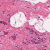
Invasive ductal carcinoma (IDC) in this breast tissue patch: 0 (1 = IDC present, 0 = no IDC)